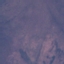
Land use / land cover: HerbaceousVegetation